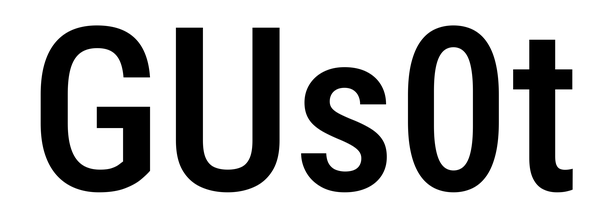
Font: Roboto_Condensed_Medium